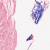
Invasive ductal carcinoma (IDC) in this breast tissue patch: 0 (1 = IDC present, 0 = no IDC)